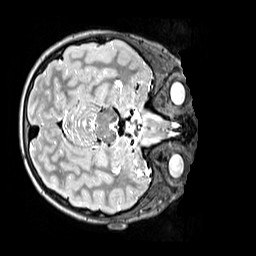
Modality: T2w
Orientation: axial
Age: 9
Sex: male
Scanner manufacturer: siemens
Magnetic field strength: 3 T
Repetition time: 3.2 s
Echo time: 0.408 s